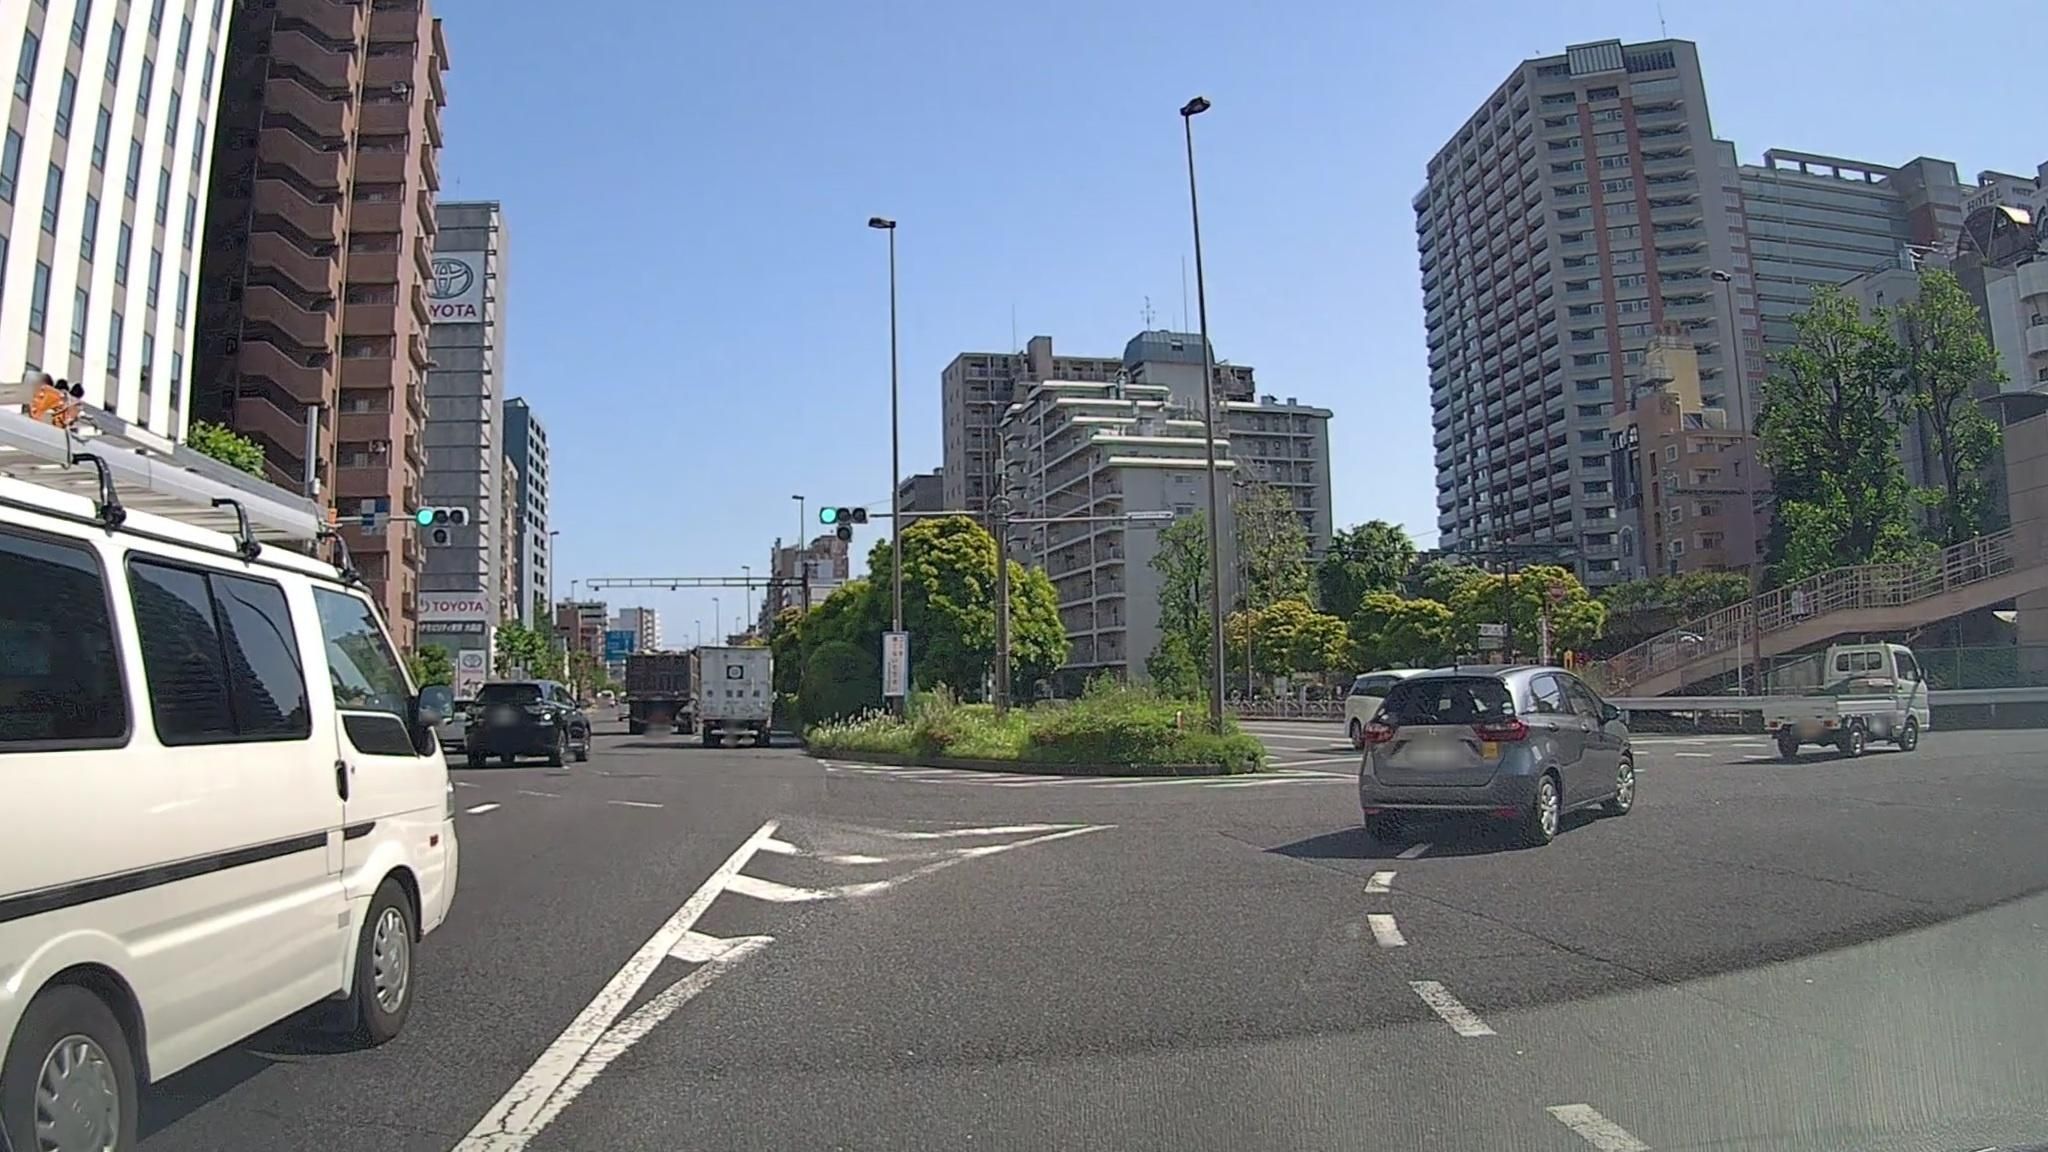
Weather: clear
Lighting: day
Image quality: good
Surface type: cycling surface
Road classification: tertiary_link, trunk_link
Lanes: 1
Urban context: urban centre
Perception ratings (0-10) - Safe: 4.81, Lively: 8.67, Beautiful: 7.28, Boring: 2.77, Depressing: 3.38, Wealthy: 7.94